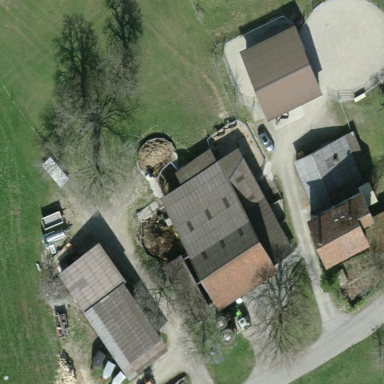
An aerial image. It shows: Farmyard in rural farm setting.